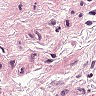
Metastatic tissue present: no